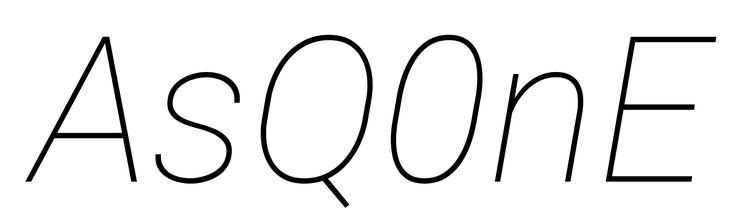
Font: Roboto-Italic_Thin_Italic